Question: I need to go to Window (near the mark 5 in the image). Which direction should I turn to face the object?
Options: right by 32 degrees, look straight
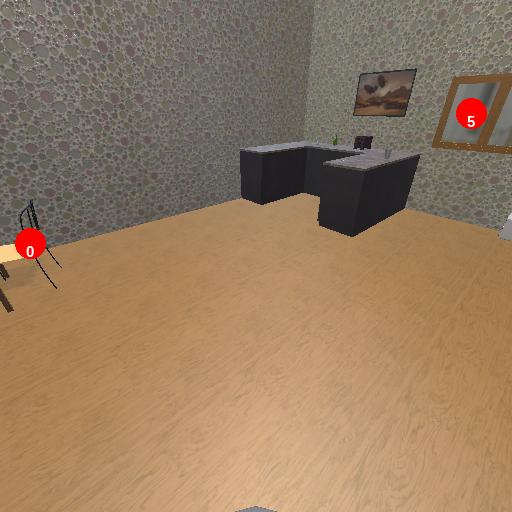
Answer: right by 32 degrees